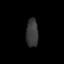
Tissue: skin
Cell type: Endothelial cells
Senescence score: 0.2705
Nuclear area (px): 335
Mean DAPI intensity: 56.761